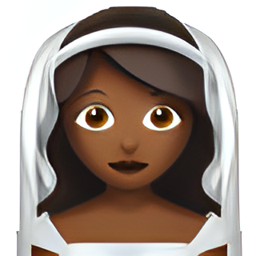
Name: bride with veil
Emoji: 👰🏾
Group: People & Body
Sub-group: person-role